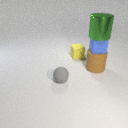
large green metal cylinder above small blue rubber cube